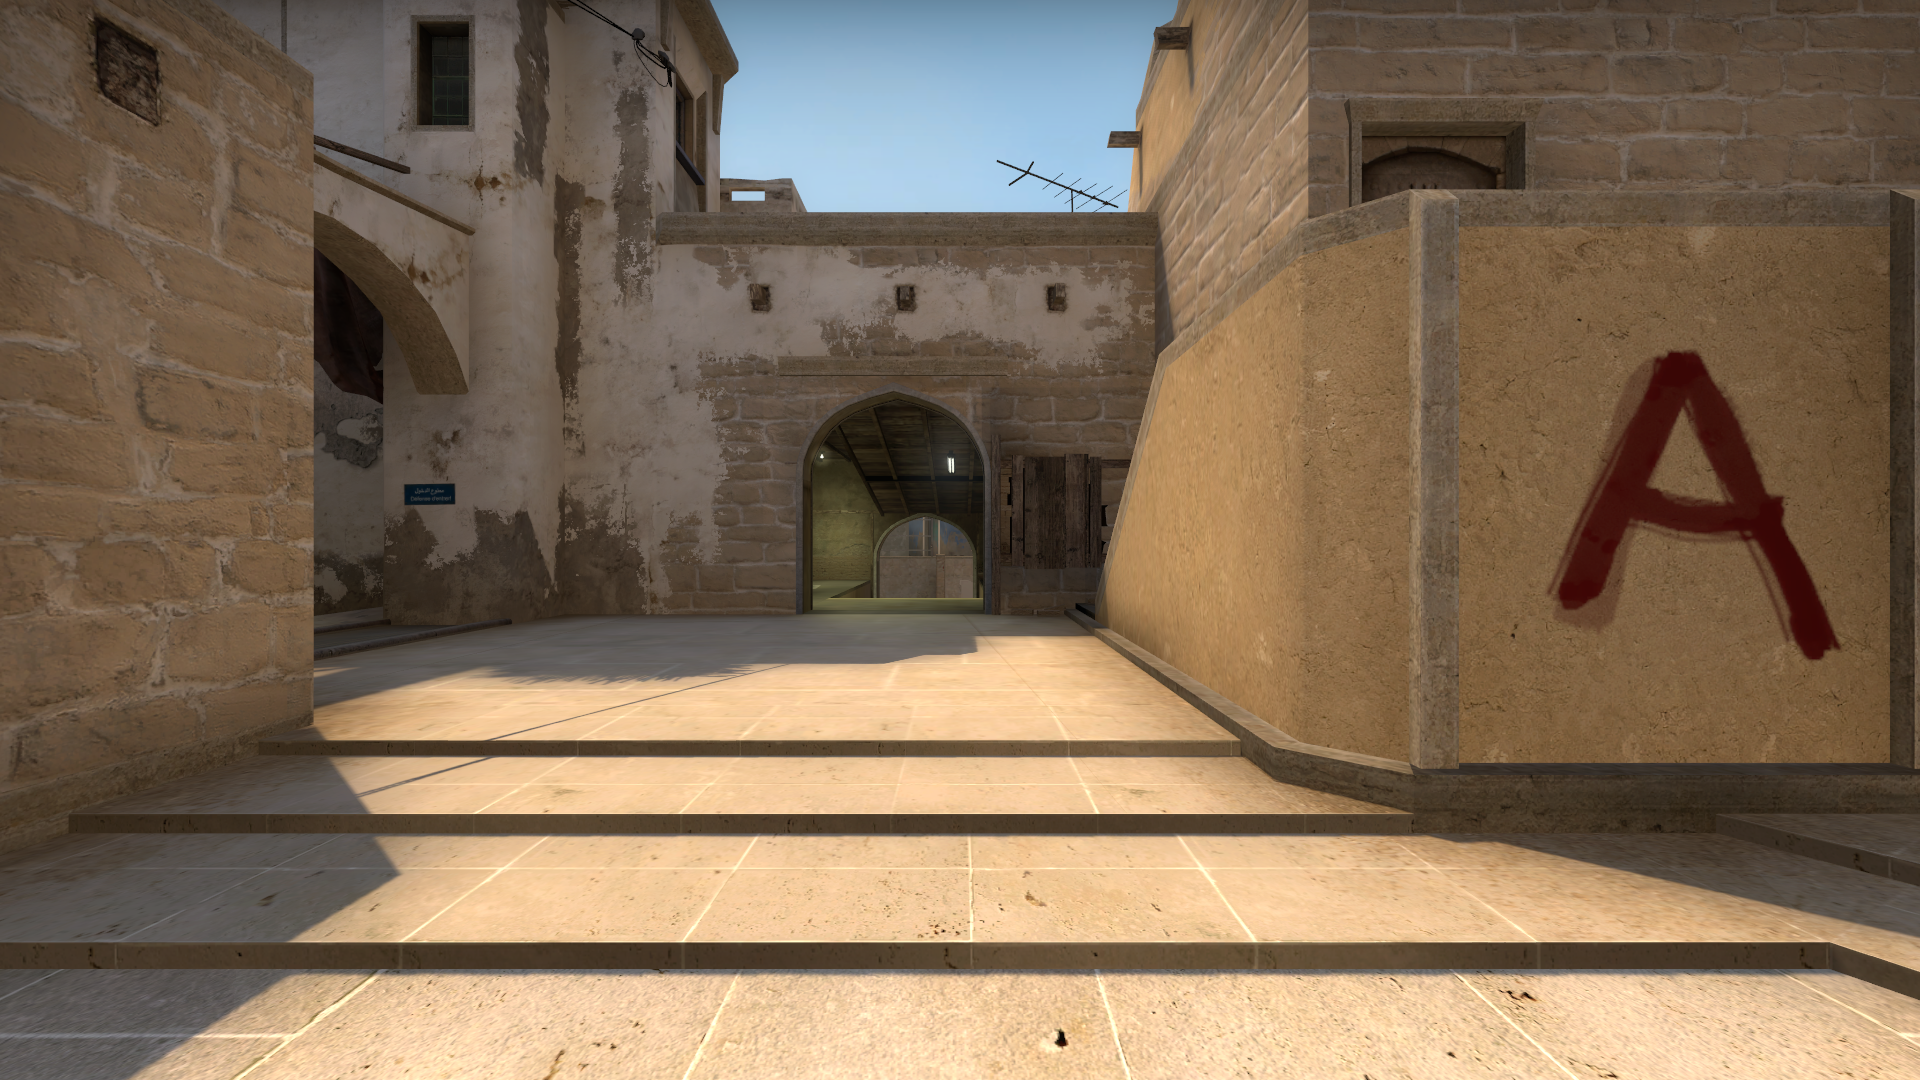
Map: de_mirage